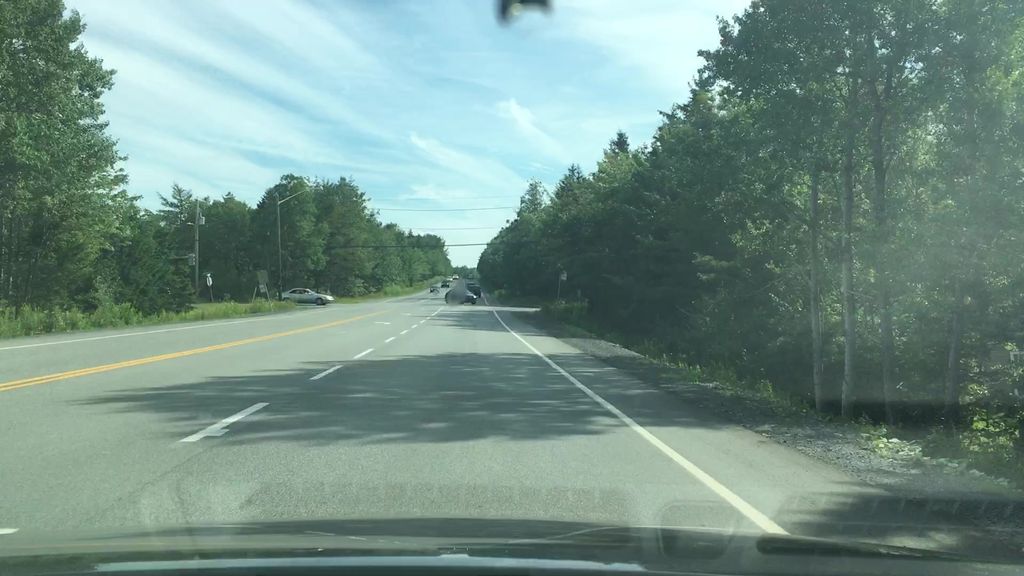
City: halifax